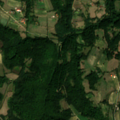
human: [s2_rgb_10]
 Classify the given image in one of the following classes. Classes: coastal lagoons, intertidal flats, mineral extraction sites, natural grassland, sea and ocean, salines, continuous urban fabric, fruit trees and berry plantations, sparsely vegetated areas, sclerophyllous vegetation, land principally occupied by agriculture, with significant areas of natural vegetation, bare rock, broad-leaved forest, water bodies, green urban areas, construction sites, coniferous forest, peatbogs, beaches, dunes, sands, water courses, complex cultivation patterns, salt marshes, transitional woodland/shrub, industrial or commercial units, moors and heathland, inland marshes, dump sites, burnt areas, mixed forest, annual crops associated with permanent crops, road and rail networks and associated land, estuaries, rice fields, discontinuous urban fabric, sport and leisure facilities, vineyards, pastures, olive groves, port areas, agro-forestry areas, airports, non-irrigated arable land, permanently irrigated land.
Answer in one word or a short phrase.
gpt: complex cultivation patterns, land principally occupied by agriculture, with significant areas of natural vegetation, broad-leaved forest